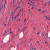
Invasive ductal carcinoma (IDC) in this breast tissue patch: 0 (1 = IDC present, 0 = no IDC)